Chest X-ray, PA view. Patient: 51 years old, sex M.
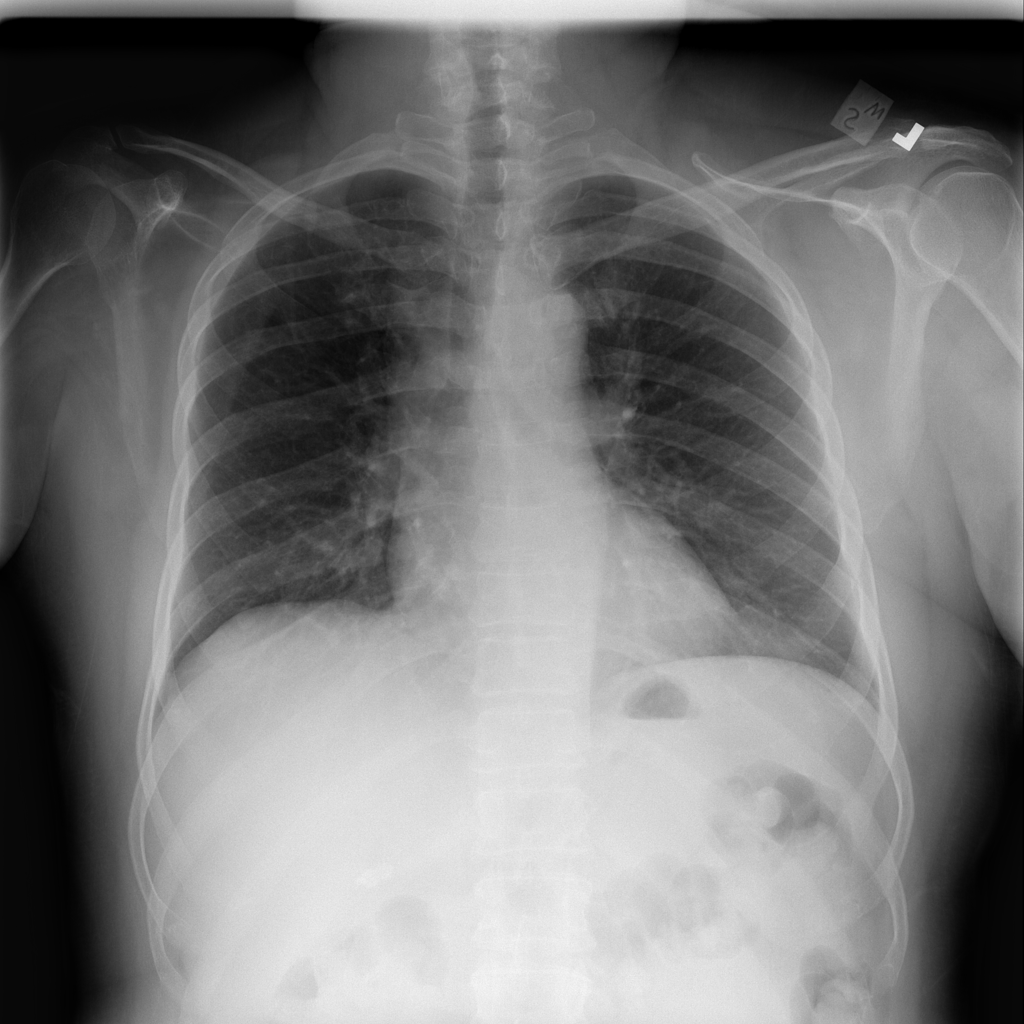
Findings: No Finding